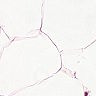
Metastatic tissue present: yes